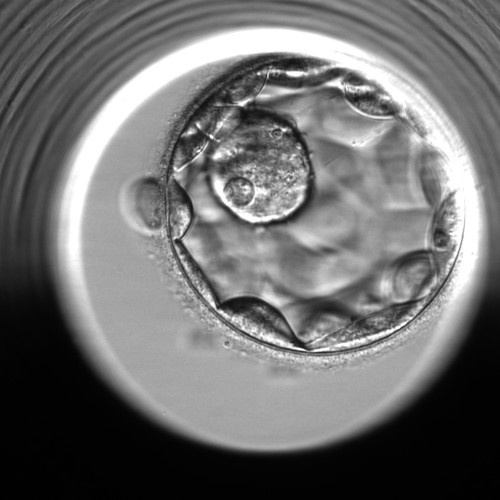
Embryo quality: good